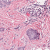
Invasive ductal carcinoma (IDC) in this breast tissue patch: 1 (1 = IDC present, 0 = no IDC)